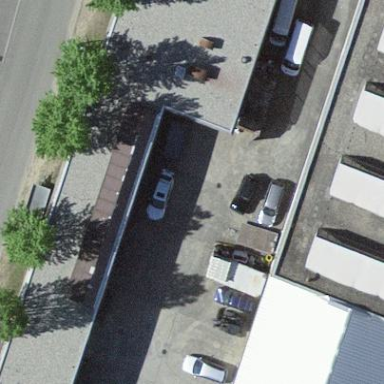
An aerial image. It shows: Industrial building with flat roof.